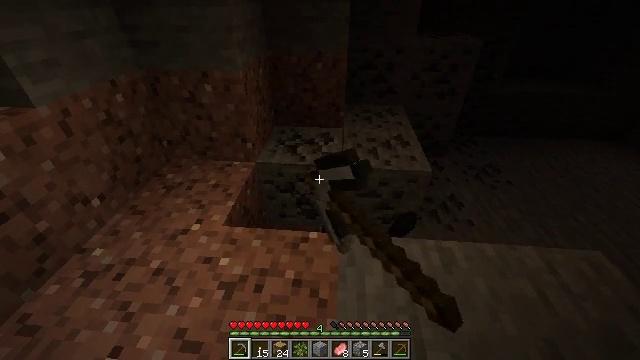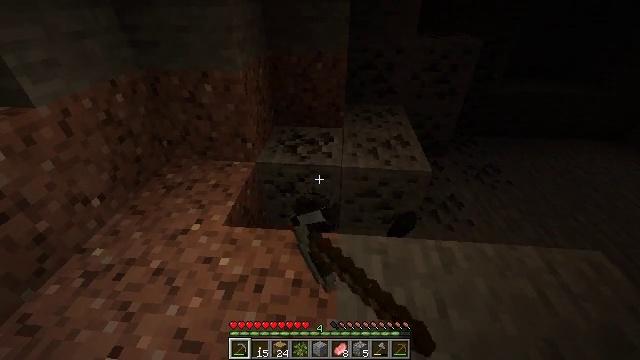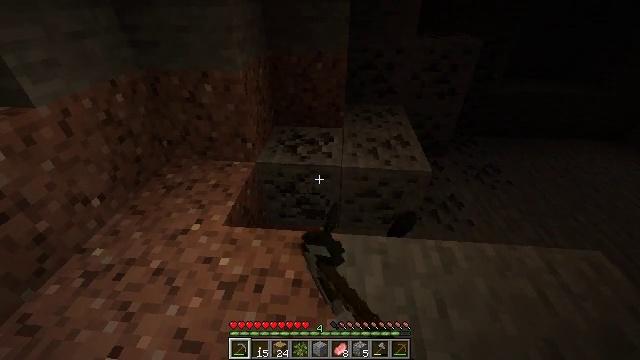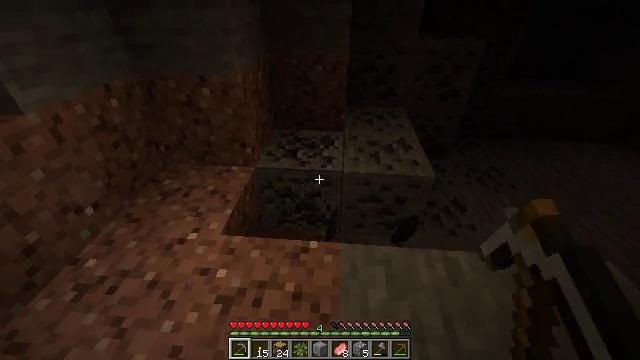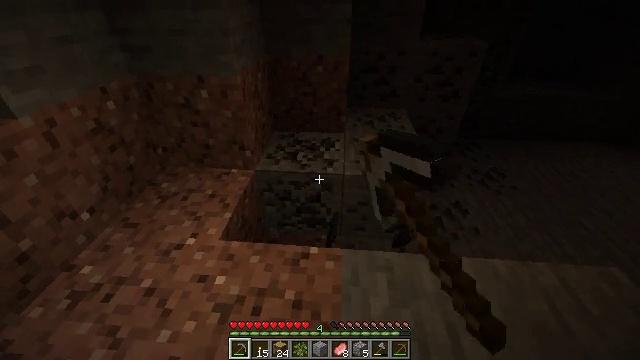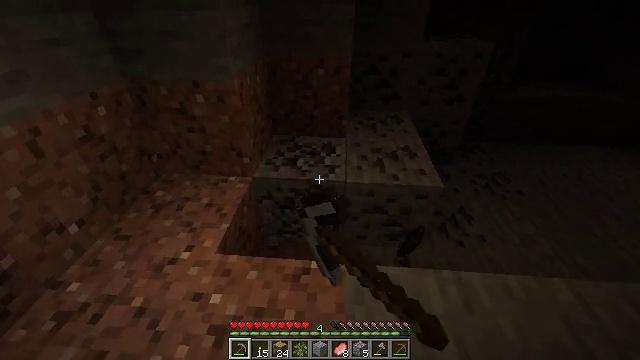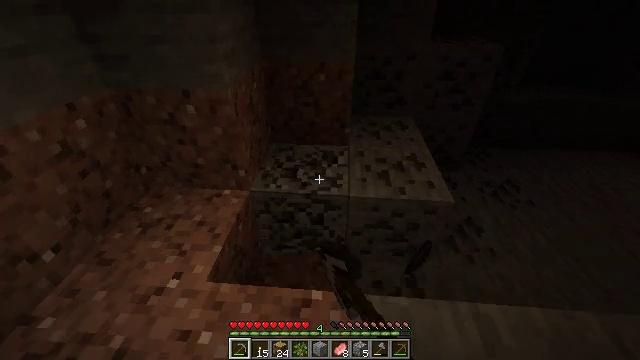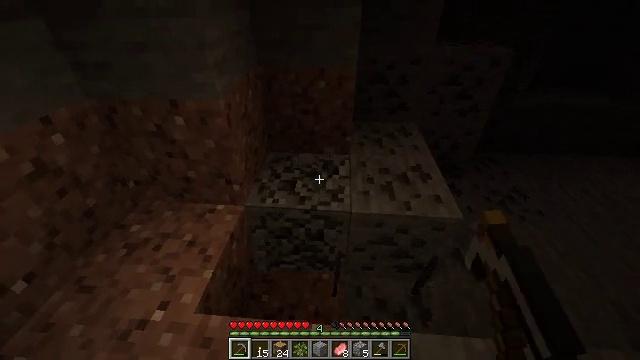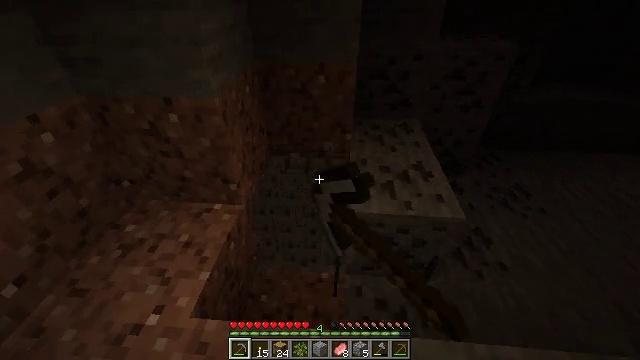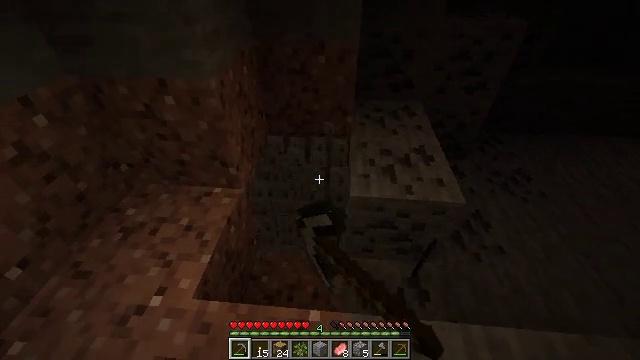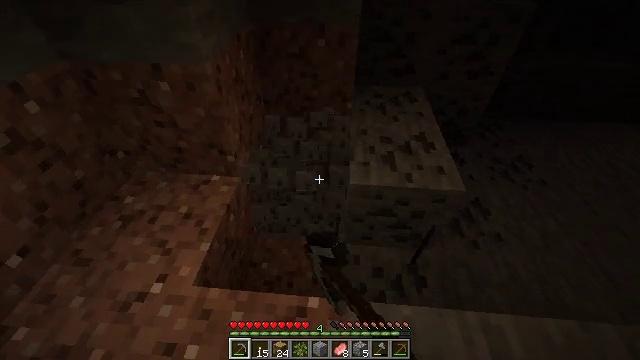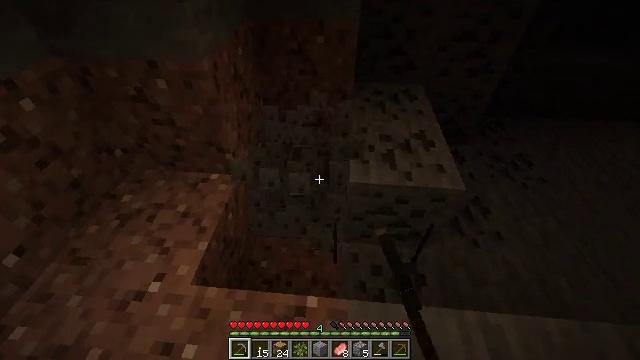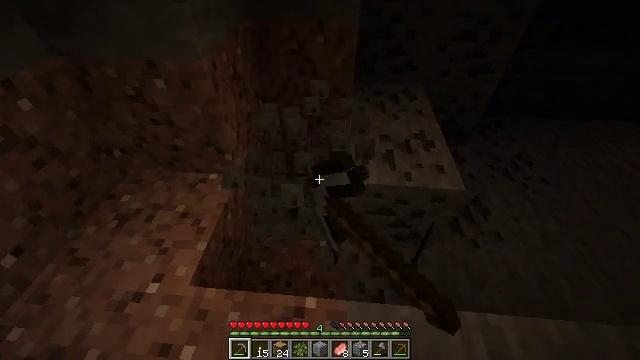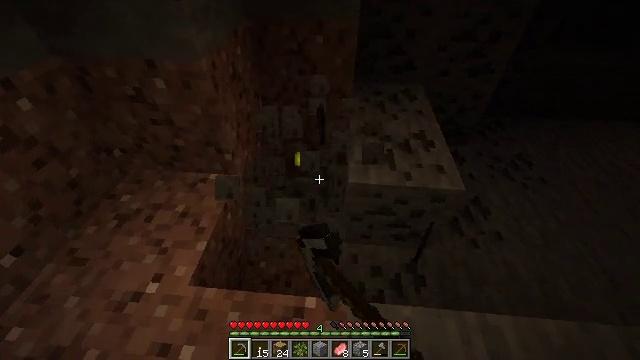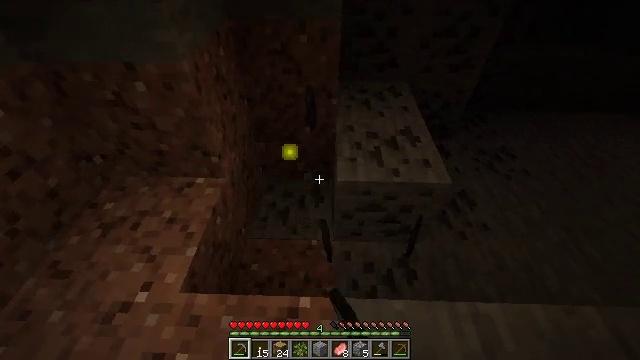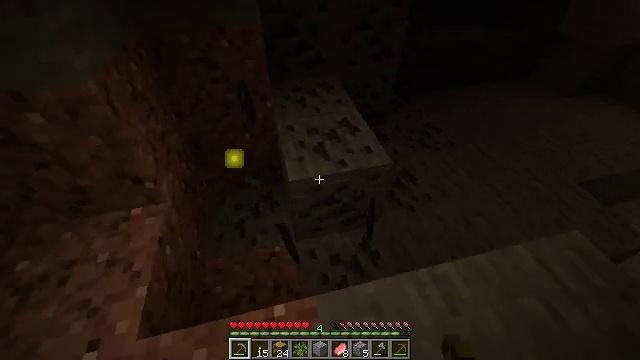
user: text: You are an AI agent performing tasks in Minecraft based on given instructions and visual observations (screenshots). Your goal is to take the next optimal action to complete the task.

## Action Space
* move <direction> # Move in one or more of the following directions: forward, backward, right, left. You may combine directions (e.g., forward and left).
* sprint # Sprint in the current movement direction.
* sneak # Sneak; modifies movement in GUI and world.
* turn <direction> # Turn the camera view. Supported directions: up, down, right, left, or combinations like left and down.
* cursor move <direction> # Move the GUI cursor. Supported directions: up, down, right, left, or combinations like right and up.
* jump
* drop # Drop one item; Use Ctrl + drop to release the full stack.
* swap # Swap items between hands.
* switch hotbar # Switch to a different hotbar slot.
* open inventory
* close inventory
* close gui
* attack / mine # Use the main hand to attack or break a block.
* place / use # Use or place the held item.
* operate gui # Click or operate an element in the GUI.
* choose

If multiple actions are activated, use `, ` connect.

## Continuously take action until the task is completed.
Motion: motion action
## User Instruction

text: Extract coal from the ore block.
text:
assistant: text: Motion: attack / mine
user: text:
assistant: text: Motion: attack / mine
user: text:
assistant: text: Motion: move forward, attack / mine
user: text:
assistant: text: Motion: move forward, attack / mine
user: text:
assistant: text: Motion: move forward, attack / mine
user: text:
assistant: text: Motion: move forward, attack / mine
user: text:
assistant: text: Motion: attack / mine
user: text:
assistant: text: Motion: turn down, attack / mine
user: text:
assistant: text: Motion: turn down, attack / mine
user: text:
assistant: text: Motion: turn down, attack / mine
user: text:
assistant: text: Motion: attack / mine
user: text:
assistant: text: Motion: attack / mine
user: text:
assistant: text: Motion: attack / mine
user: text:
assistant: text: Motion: turn right, attack / mine
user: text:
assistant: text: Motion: turn right, attack / mine
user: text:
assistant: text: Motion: turn right and up, attack / mine
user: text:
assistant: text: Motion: attack / mine
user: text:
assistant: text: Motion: attack / mine
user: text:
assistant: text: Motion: move left, attack / mine
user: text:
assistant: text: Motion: move left, attack / mine
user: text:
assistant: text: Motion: attack / mine
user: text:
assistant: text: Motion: attack / mine
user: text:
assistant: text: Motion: attack / mine
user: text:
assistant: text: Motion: turn right, attack / mine
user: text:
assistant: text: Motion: attack / mine
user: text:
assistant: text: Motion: turn right, attack / mine
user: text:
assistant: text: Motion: turn right and up, attack / mine
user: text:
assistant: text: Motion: attack / mine
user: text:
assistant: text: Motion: attack / mine
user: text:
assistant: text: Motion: attack / mine